Field crop: tomato
Growth stage: 1
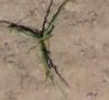
Species: cyperus